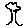
Label: tree